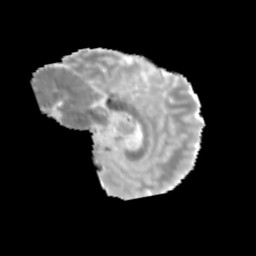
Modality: MD
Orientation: sagittal
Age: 12
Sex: male
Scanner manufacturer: siemens
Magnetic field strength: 3 T
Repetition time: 3.8 s
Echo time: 0.07 s